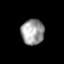
Tissue: lung
Cell type: Others
Senescence score: 0.1837
Nuclear area (px): 579
Mean DAPI intensity: 157.423